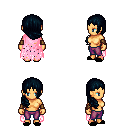
a pixel art fantasy rpg character, female body template, human, tanned skin, pink tattered cape, magenta pants, raven right-swept hairstyle, leather bracers, black slippers, four views (front, back, left, right), 2x2 character sprite sheet, small pixel art, hard edges, no anti-aliasing